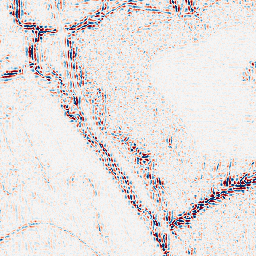
Category: wavelet
Decomposition family: wavelet_dwt
Decomposition parameters: wavelet: db4
level: 2
Upsampling method: sinc_blackman
Upsampling parameters: scale: 2
kernel_size: 8
Upsampling scale: 2